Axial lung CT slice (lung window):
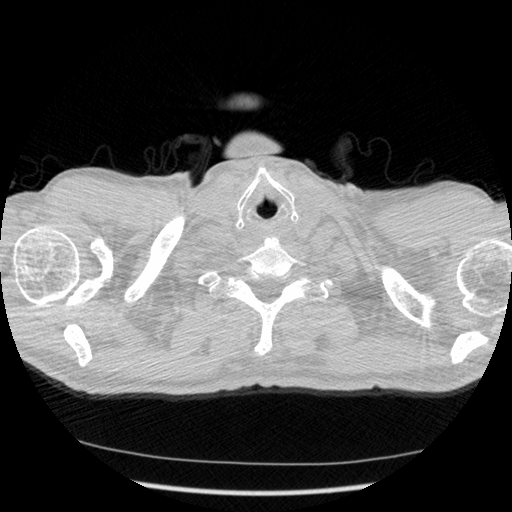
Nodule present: no